Question: I have this simple JSF button:
'''
//Question Dialog
function deletedialog(button, a){
$("<div />", {
text: a
}).dialog({
width: 600,
buttons: {
"Ok": function() {
$("#form\:deleterow").click();
// $('input[id$="deleterow"]').click();
$(this).dialog("close");
button.value = "Processing...";
button.disabled = true;
},
"Cancel": function(event) {
$(this).dialog("close");
event.preventDefault();
button.value = "Delete";
button.disabled = false;
}
}
});
}
<!-- hidden button -->
<h:commandButton id="deleterow" value="HiddenDelete" action="#{AccountsController.deleteSelectedIDs}" style="display:none">
<f:ajax render="@form"></f:ajax>
</h:commandButton>
<!-- the delete button -->
<h:button onclick="deletedialog(this, 'Do you want to delete the selected rows?'); return false;" >
<h:graphicImage name="small-hover.png" library="images" title="Delete" />
</h:button>
'''
I want to create png image which will be the visual body of the button. The only thing that I will change will be the title of the button which I will set every time using the 'value' attribute of the button. Is this possible? Now when I load the JSF page I see only empty button without label.
P.S 1 I get this result:

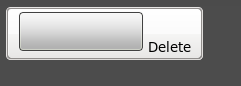
Answer: Use a command link that will wrap your image:
'''
<script type="text/javascript">
function deletedialog(button, a) {
$("<div />", {
text: a
}).dialog({
width: 600,
buttons: {
"Ok": function() {
//$("#form\:deleterow").click();
//using the hidden button click
document.getElementById('myForm:deleterow').click();
// $('input[id$="deleterow"]').click();
$(this).dialog("close");
button.value = "Processing...";
button.disabled = true;
},
"Cancel": function(event) {
$(this).dialog("close");
event.preventDefault();
button.value = "Delete";
button.disabled = false;
}
}
});
}
</script>
<h:form id="myForm">
<h:commandLink onclick="deletedialog(this, 'Do you want to delete the selected rows?')) return false;">
<h:graphicImage name="small-hover.png" library="images"
title="#{someBean.imageTitle}" />
</h:commandLink>
<h:commandButton id="deleterow" value="HiddenDelete" action="#{AccountsController.deleteSelectedIDs}" style="display:none">
<f:ajax render="@form" />
</h:commandButton>
</h:form>
'''
Also, there is a good example of '<h:graphicImage/>' in <URL>.
---
Based on your comments, it looks like you want to have a button with an icon. Also, the real action is performed by your hidden '<h:commandButton>'. so I recommend you to read this answer:
- <URL>
Your code would be like this:
'''
<h:commandButton id="deleterow" value="HiddenDelete" action="#{AccountsController.deleteSelectedIDs}" style="display:none">
<f:ajax render="@form" />
</h:commandButton>
<button type="submit" onclick="deletedialog(this, 'Do you want to delete the selected rows?')) return false;"><img src="resources/images/small-hover.png" /> Delete</button>
'''
Yes, you can mix basic HTML with JSF code, but read the link warning about this implementation on IE 6 browser clients.